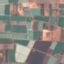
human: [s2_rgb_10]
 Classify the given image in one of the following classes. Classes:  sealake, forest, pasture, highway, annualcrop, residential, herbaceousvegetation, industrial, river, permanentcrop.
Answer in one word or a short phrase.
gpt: PermanentCrop